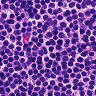
Metastatic tissue present: no